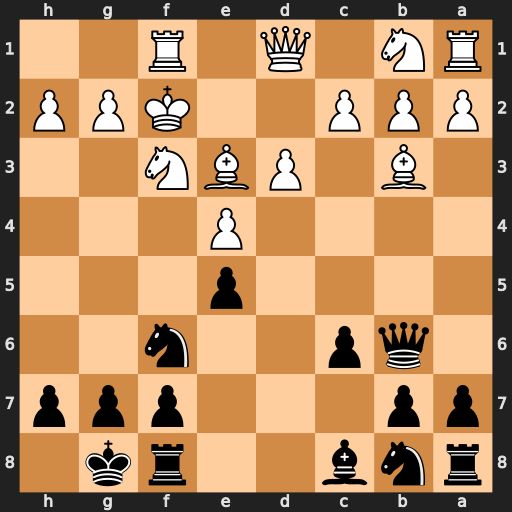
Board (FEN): rnb2rk1/pp3ppp/1qp2n2/4p3/4P3/1B1PBN2/PPP2KPP/RN1Q1R2
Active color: b
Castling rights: -
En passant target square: -
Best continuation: Ng4+ Kg3 Nxe3